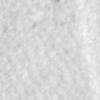
Label: no_change